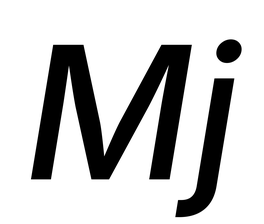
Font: Inter-Italic_Medium_Italic